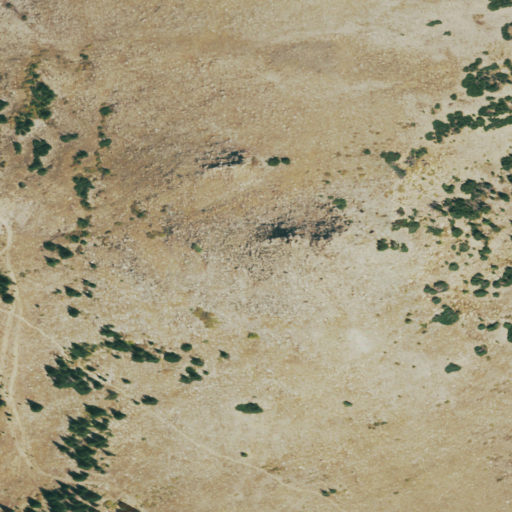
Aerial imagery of mountain in Colorado named Crown Point containing grassland and shrub